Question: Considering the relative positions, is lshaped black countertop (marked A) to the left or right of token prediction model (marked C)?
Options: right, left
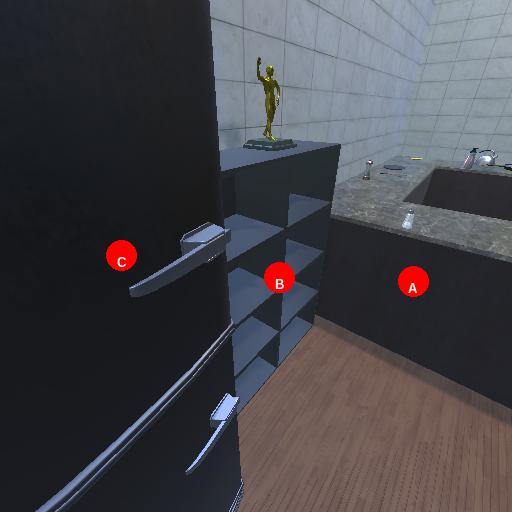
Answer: right